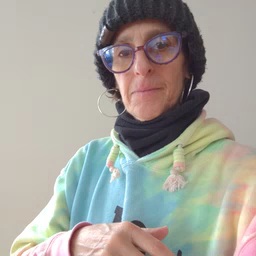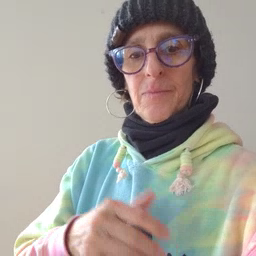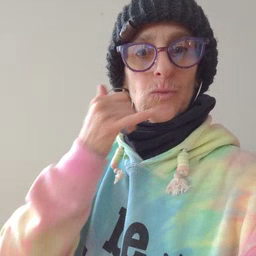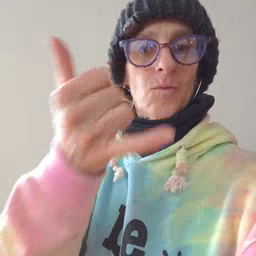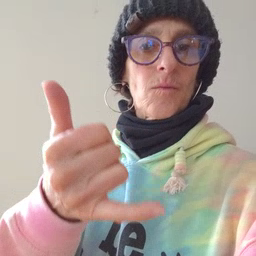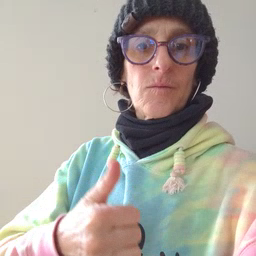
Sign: callonphone